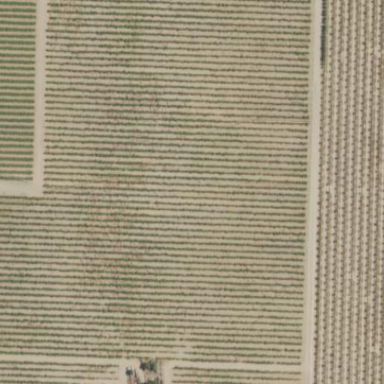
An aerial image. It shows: Vineyard growing grapes.